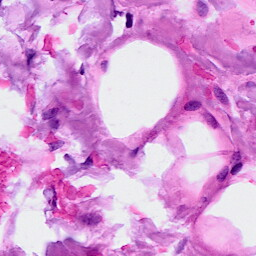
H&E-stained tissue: Breast